Question: I am having an issue with the deployment of a SignalR 1.3.1 .NET 4.0 WebForms website in IIS. The site works fine from Visual Studio 2010 but returns a '404 - File or directory not found' when I use the deployed version. Behind the scenes the 404 comes when the client requests the ~/signalr/negotiate URL for negotiate.json file. Here is how my IIS looks:

Note that the bin folder here just has the .dll and .pdb for my SignalR 1.3.1 .NET 4.0 WebForms website. It doesn't have anything else.
Here is my Global.asax.cs code:
'''
protected void Application_Start(object sender, EventArgs e)
{
// Register the error handling pipeline module
GlobalHost.HubPipeline.AddModule(new ErrorHandlingPipelineModule());
// Register the default hubs route: ~/signalr/hubs
RouteTable.Routes.MapHubs(new HubConfiguration { EnableCrossDomain = true });
}
'''
Here is my SignalR Hub code:
'''
public class EppafHub : Hub
{
/// <summary>
/// Sends notifications for new vehicle launches.
/// </summary>
public void SendVehicleUpdates()
{
try
{
Clients.All.SyncVehicleUpdates();
}
catch (Exception ex)
{
throw;
}
}
}
'''
Here is my WPF Client code:
'''
ServicePointManager.DefaultConnectionLimit = 10;
// Establish a connection to the hub
var hubConnection = new HubConnection("http://MyServer:MyPort/");
hubProxy = hubConnection.CreateHubProxy("EppafHub");
// Subscribe to the server events
hubProxy.On("SyncVehicleUpdates", new Action(() => SynchronizeVehicleUpdates()));
// Start the connection to the hub
hubConnection.Start().Wait();
'''
I get the 404 error when I try to start the hubConnection. What am I doing wrong? Is there any way I can browse the hub from IIS to see if the issue is with the deployment or the code? I saw similar questions but none of the solutions work for me.
I have also installed various SignalR nuget packages directly on the IIS server as well.
And I have also cleared the Asp.NET cache using the following command:
'''
net stop w3svc
Remove-Item -Path "C:\Windows\Microsoft.NET\Framework644.0.30319\Temporary ASP.NET Files
oot\*" -Force -Recurse
net start w3svc
'''
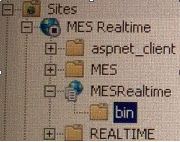
Answer: Turns out, it was an OS issue. Everything works fine in Windows Server 2008 R2 and doesn't work in Windows Server 2008.